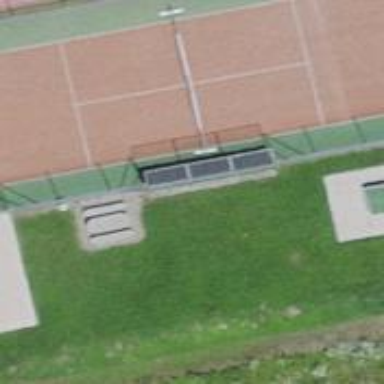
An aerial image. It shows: Tennis court on pitch designated for leisure land.